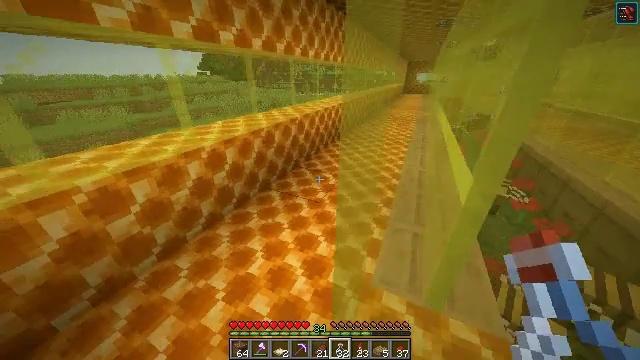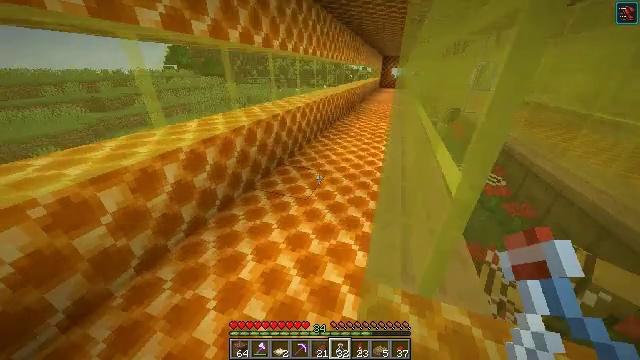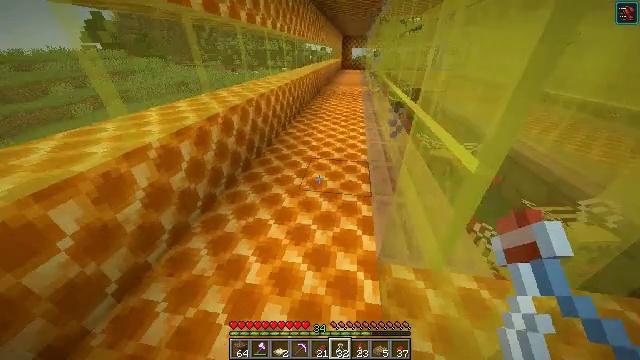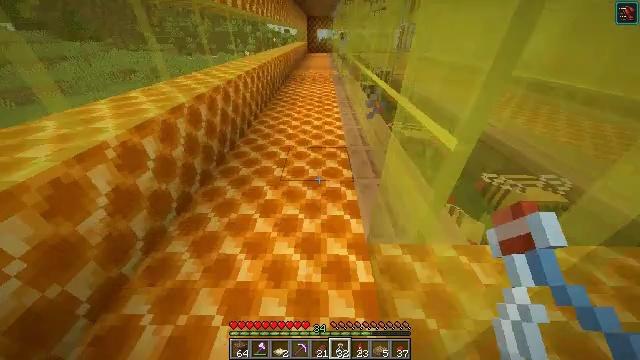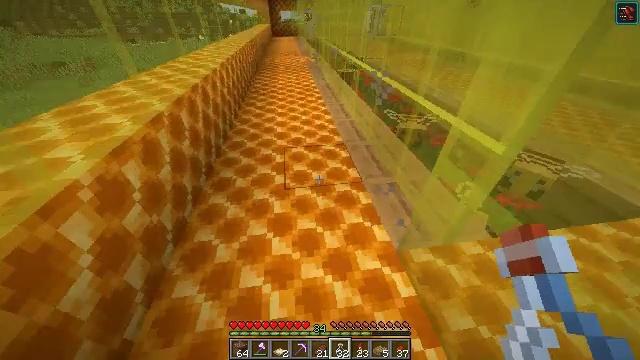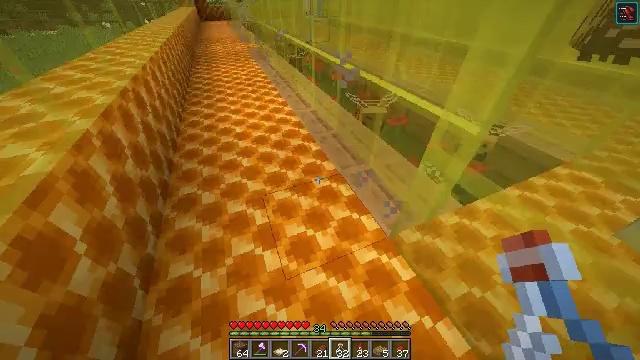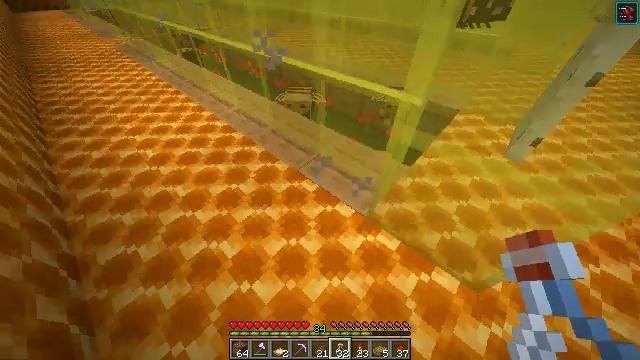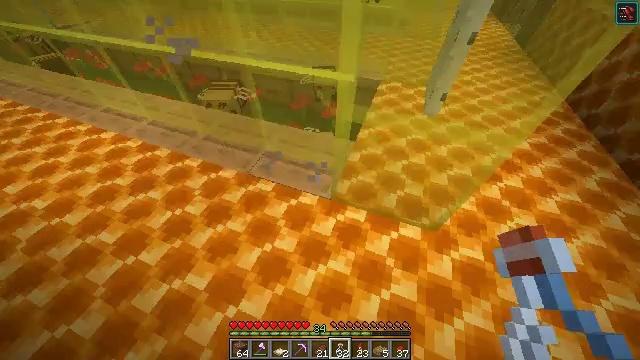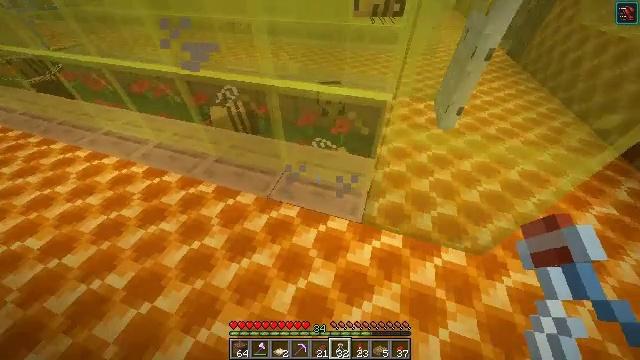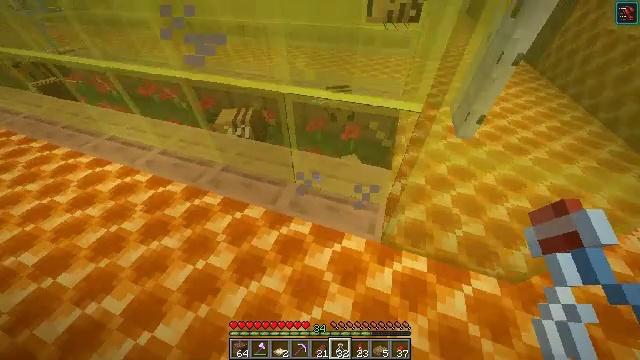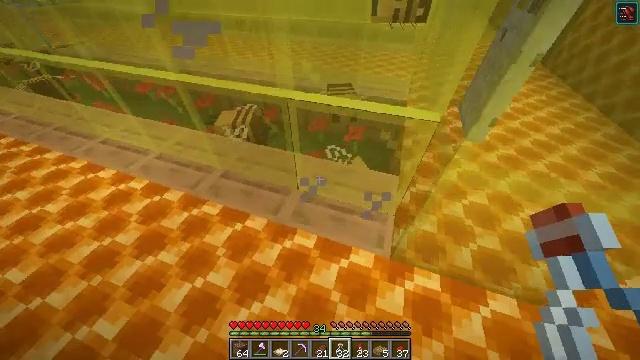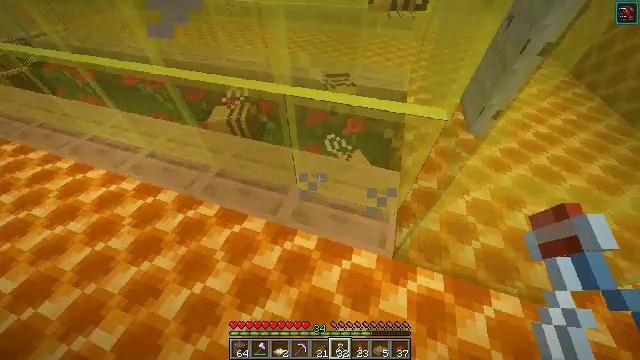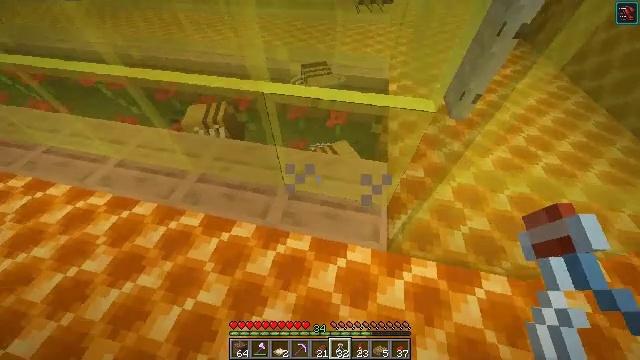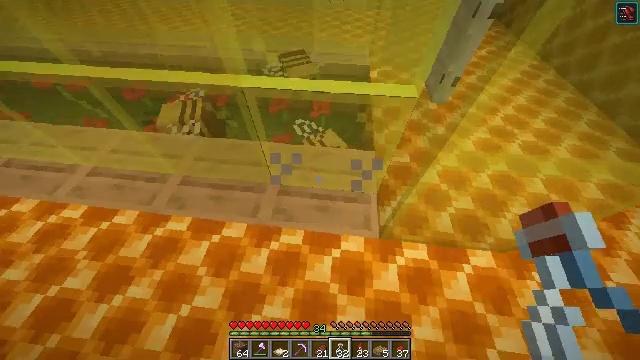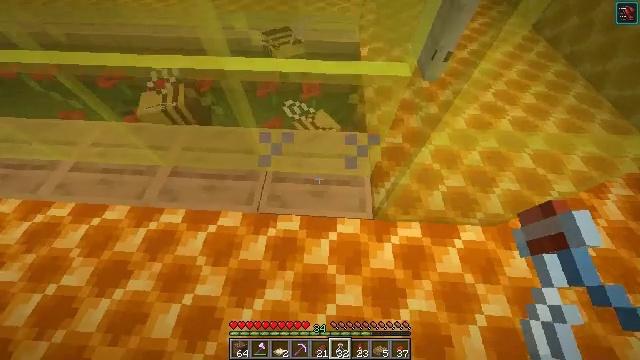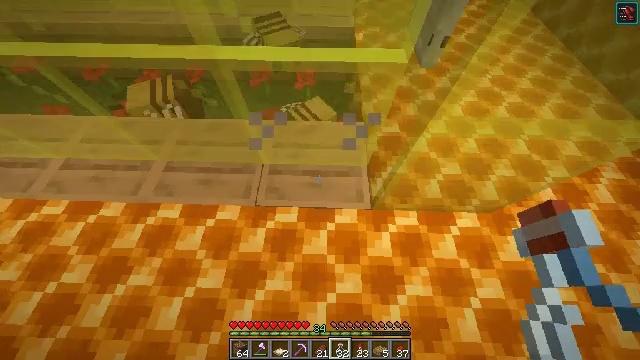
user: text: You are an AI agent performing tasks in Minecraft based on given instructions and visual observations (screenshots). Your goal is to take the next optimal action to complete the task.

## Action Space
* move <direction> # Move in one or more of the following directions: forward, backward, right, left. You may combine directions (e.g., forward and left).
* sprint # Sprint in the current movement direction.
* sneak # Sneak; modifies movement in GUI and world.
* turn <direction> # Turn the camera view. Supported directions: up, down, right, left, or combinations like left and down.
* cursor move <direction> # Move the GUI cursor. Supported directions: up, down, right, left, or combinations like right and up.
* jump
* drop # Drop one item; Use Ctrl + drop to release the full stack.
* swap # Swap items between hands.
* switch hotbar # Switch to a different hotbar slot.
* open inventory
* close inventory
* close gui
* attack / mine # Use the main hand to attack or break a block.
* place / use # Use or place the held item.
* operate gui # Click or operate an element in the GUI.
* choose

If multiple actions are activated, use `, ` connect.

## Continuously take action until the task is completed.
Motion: motion action
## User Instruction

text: Make a honey block from honey bottles.
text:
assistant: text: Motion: move forward and move left, turn right and down
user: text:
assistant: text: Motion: move forward and move left, turn right and down
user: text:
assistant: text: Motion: move forward and move left, turn right and down
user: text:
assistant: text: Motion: move forward and move left, turn right and down
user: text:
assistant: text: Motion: move forward and move left, turn right and down
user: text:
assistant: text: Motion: move forward and move left, turn right and down
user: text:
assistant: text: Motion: move forward and move left, turn right and down
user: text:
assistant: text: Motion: move forward, turn right and up
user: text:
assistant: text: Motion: move forward, turn left
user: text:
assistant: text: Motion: turn down
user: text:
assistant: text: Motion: turn right and down
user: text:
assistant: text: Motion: turn right and down
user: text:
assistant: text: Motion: turn right and down
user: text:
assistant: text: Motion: turn right and down
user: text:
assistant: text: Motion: turn right and down
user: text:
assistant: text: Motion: turn right and down
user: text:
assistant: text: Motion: turn right
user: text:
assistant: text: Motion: turn right
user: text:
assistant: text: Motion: no_op
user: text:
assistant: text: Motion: no_op
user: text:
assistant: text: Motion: use / place
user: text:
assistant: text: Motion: use / place
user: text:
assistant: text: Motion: no_op
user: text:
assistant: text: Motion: no_op
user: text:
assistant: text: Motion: no_op
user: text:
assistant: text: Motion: move left, use / place
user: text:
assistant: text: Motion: move left, use / place
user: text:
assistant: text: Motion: move left, use / place
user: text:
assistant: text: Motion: move left, use / place
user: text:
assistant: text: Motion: use / place